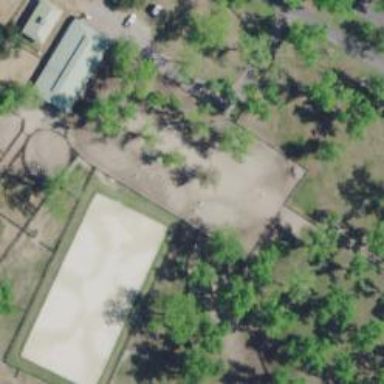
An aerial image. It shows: Equestrian pitch for leisure land activities.